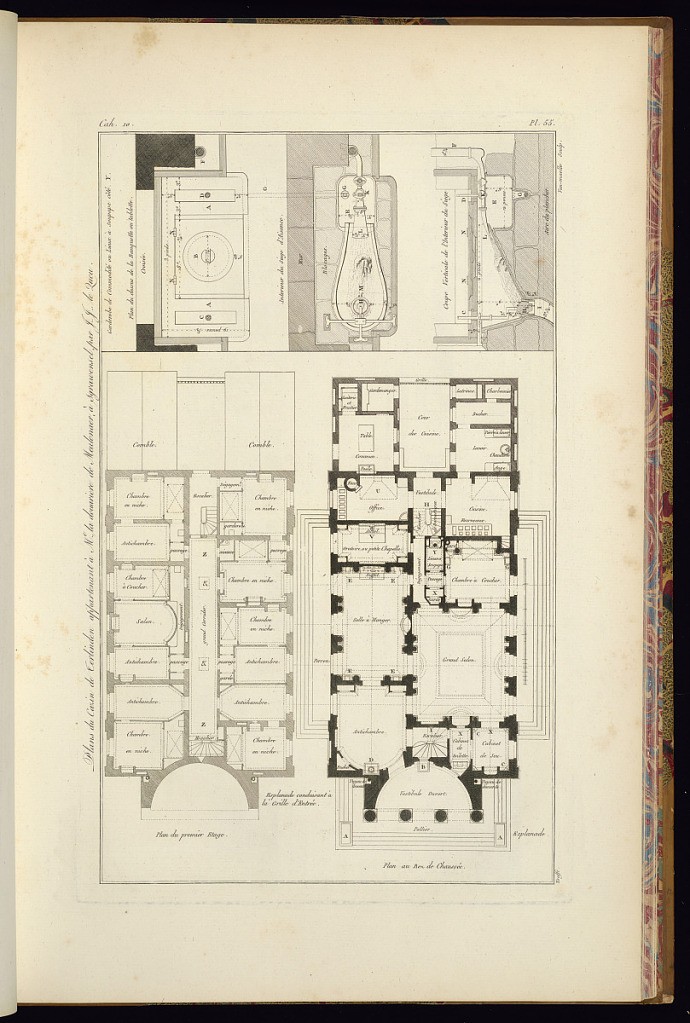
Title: Plans du Cazin de Terlinden appartenant à Me la douariere de Meulenaer, à Sgravensel, par J.J. le Queue
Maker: Jean-Charles Krafft, French, 1764 - 1833
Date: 1812
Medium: Etching and engraving on paper
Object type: Print
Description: Two architectural floorplans and three details for mechanical furniture. The plate is titled, numbered, and signed.